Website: macys
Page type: payment
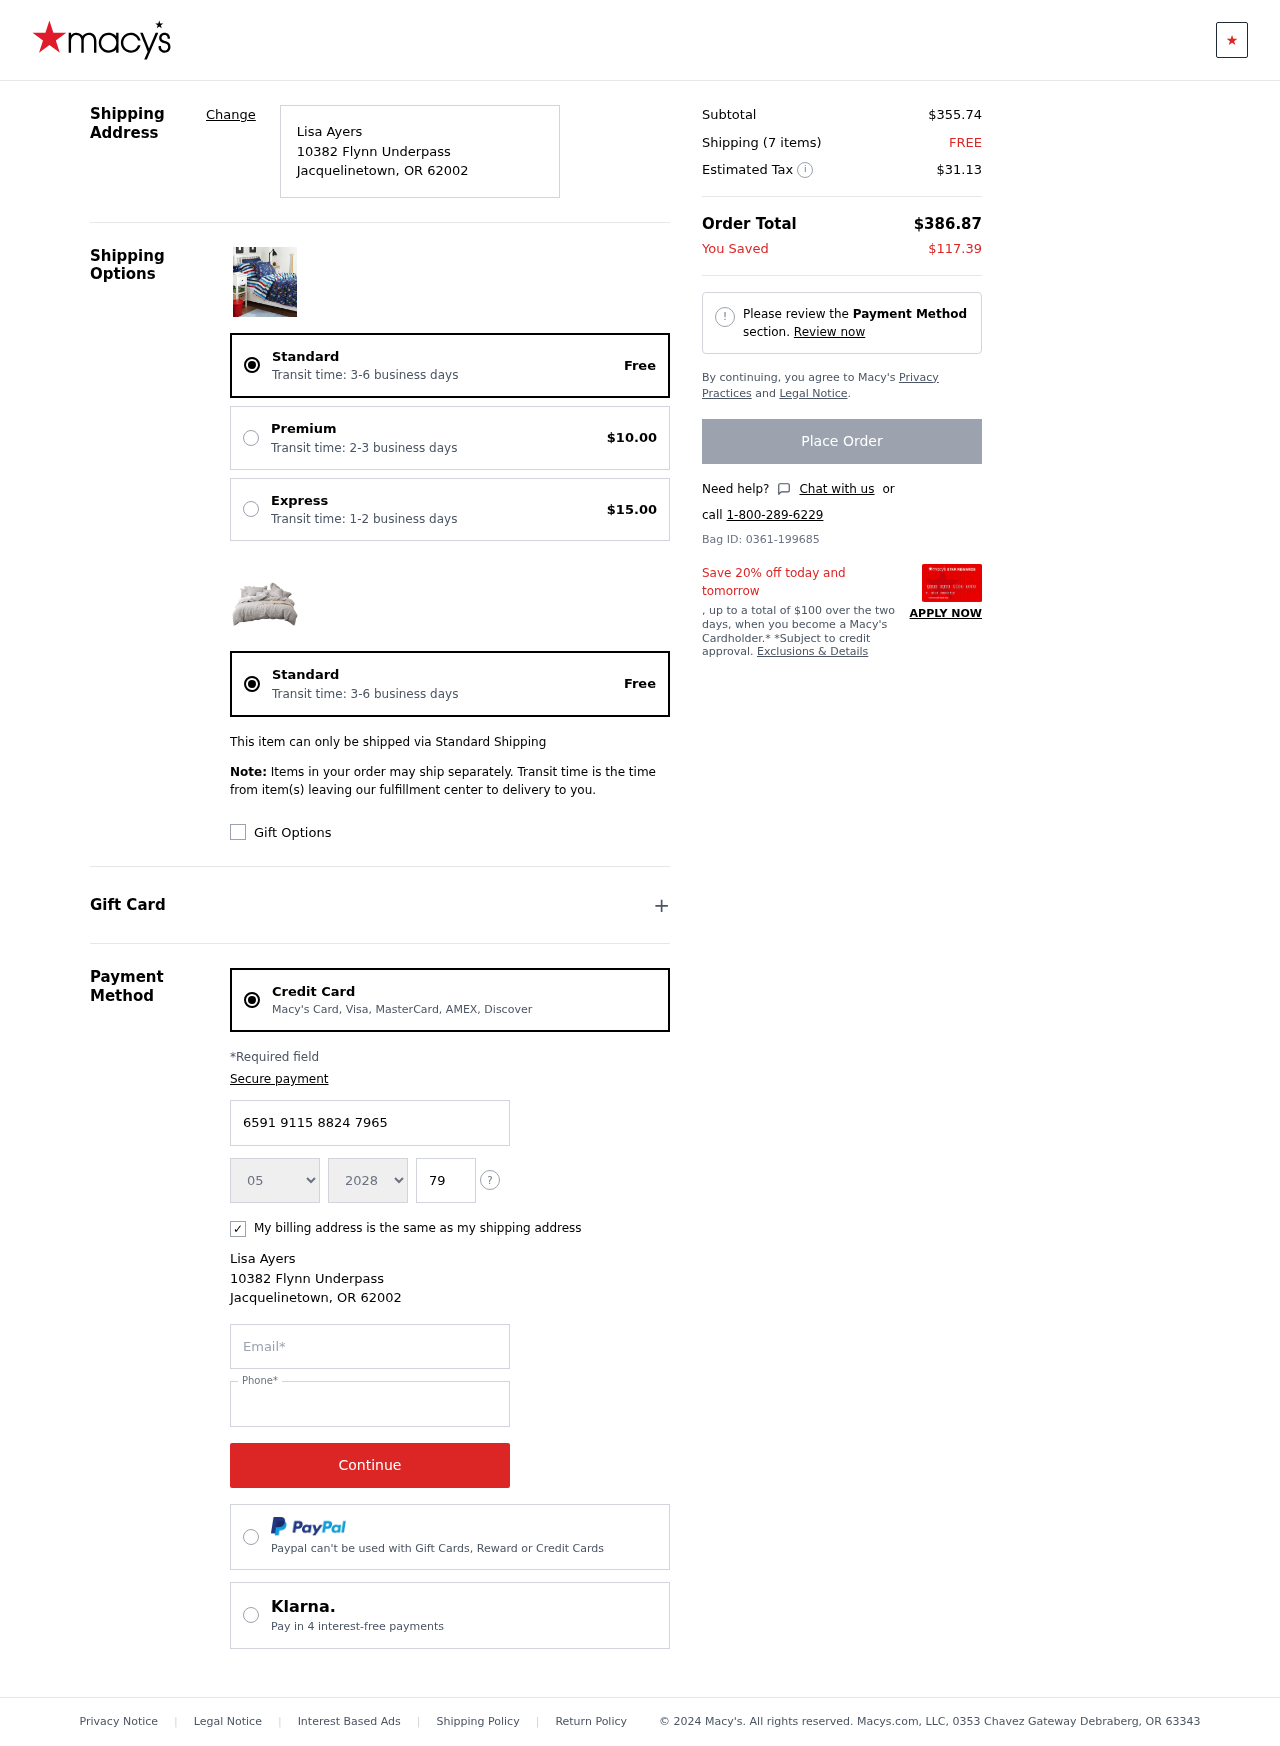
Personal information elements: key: PII_CARD_CVV
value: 796
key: PII_CARD_EXPIRY_MONTH
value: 05
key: PII_CARD_EXPIRY_YEAR
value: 28
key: PII_CARD_NUMBER
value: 6591 9115 8824 7965
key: PII_CITY
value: Jacquelinetown
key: PII_EMAIL
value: layers@gmail.com
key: PII_FULLNAME
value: Lisa Ayers
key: PII_PHONE
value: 8914887415
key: PII_POSTCODE
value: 62002
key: PII_STATE_ABBR
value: OR
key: PII_STREET
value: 10382 Flynn Underpass
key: PII_FULLNAME2
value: Lisa Ayers
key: PII_CITY2
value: Jacquelinetown
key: PII_STATE_ABBR2
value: OR
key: PII_POSTCODE_FULL
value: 62002
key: PII_POSTCODE_NUMERIC
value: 62002
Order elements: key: ORDER_DELIVERY_DATE
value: Transit time: 3-6 business days
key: ORDER_SHIPPING_STANDARD
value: Free
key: ORDER_SHIPPING_PREMIUM
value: $10.00
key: ORDER_SHIPPING_EXPRESS
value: $15.00
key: ORDER_DELIVERY_DATE2
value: Transit time: 3-6 business days
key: ORDER_SHIPPING_STANDARD2
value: Free
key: ORDER_SUBTOTAL
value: $355.74
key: ORDER_NUM_ITEMS
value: Shipping (7 items)
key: ORDER_SHIPPING_COST
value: FREE
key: ORDER_TAX
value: $31.13
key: ORDER_TOTAL
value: $386.87
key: ORDER_SAVINGS
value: $117.39
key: ORDER_ID
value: Bag ID: 0361-199685